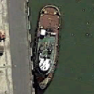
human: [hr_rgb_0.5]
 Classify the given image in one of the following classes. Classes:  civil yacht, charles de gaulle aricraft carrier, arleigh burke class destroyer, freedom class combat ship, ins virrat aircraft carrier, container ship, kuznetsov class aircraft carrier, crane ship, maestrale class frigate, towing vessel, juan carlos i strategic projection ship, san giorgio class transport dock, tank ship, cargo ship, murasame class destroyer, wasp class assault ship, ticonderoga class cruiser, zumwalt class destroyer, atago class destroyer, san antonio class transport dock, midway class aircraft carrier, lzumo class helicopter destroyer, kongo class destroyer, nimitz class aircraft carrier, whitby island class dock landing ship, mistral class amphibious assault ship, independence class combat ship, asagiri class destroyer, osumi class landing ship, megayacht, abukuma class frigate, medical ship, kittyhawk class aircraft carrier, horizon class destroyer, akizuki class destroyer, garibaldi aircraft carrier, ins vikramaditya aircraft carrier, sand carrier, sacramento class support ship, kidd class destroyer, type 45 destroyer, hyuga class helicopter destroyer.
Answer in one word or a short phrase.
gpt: Towing vessel